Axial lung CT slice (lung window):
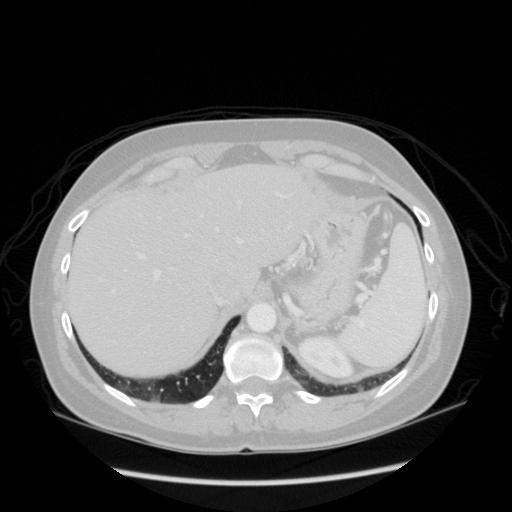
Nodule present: no